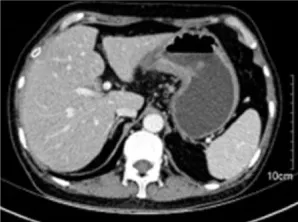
Pathology and imaging data of patient 1. The gastroscopic pathology that suggested adenocarcinoma of the gastric body.
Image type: radiology (ct)